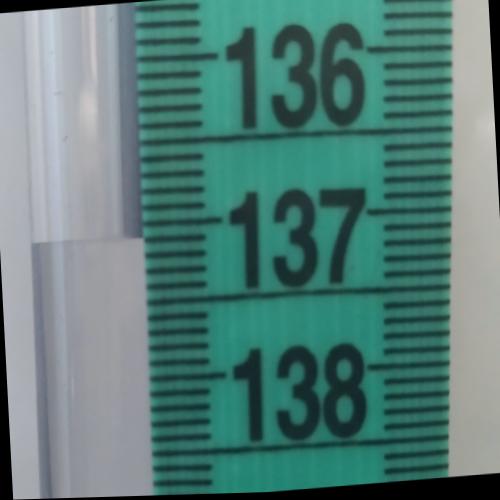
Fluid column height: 137.1 cm